Interaction volume radius: 10 \u00c5
Interaction volume height: 45 \u00c5
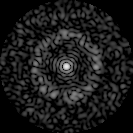
Disorder parameter: 0.8417